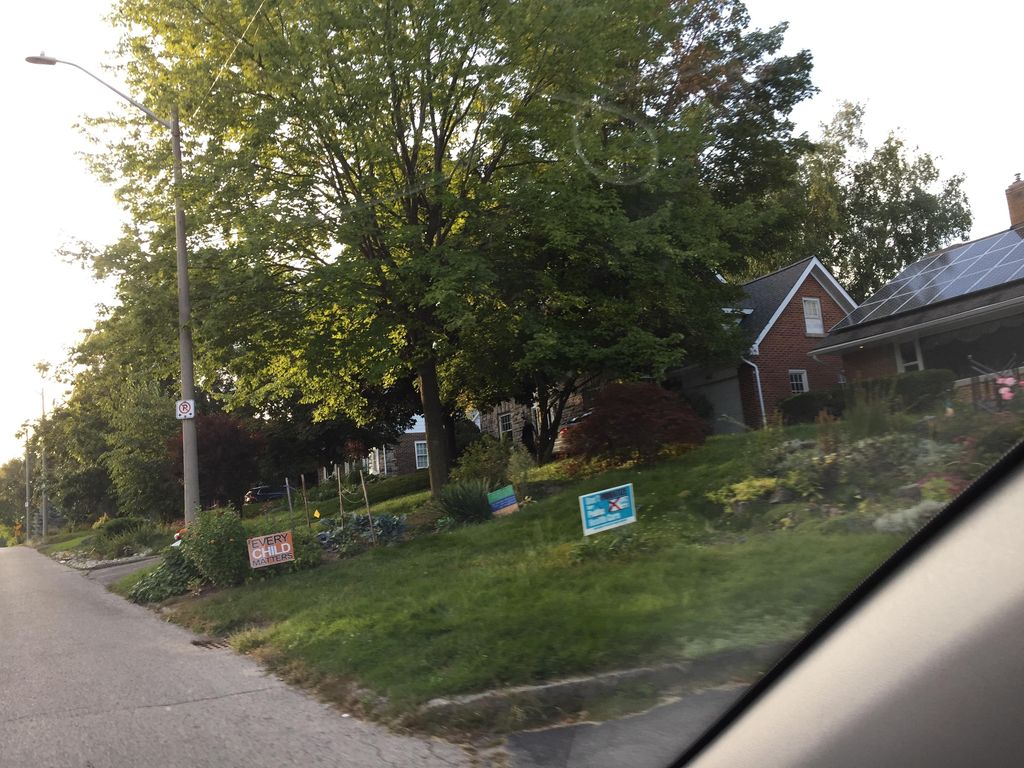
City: kitchener-waterloo